Aerial crown-view tile of a tropical tree (Barro Colorado Island, Panama), acquired 20241014:
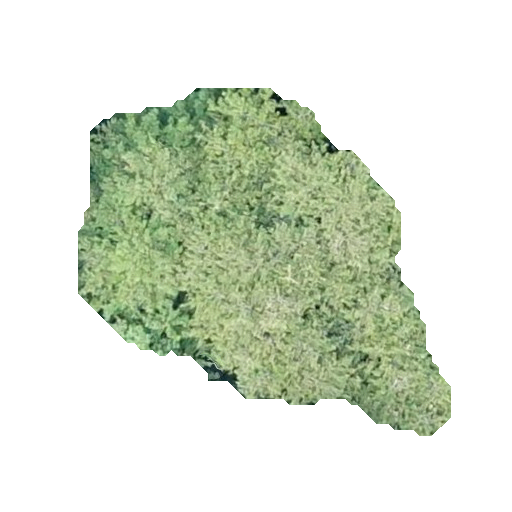
Species: Quararibea stenophylla
GBIF accepted scientific name: Quararibea stenophylla
Crown area: 133.159 m²